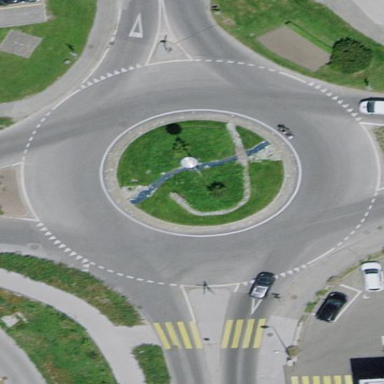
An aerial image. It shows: Primary highway with asphalt surface leading to roundabout.